Question: I am trying to write in BASH my own tracking such as shown in the attachment.

Specially i need to track the Network History Recieving and Sending data. Where i can get those Network send/receive values, is it in a file or is that comes out from some commands in Linux?
Using BASH i am trying to implement something similar as below:
ex:
'''
/* My 10 seconds timer */
t = new javax.swing.Timer(10000, new ActionListener()
{
public void actionPerformed(ActionEvent ae)
{
}
});
'''
(good site: <URL>
'''
$ sudo apt-get install bwm-ng;
yum -y install bwm;
# Show me only plain mode
$ bwm-ng -o plain
bwm-ng v0.6 (delay 0.500s); press 'ctrl-c' to end this
/proc/net/dev
| iface Rx Tx Total
==============================================================================
lo: 88803.53 KB/s 88803.53 KB/s 88803.53 KB/s
eth0: 0.13 KB/s 0.13 KB/s 0.13 KB/s
------------------------------------------------------------------------------
total: 88803.66 KB/s 88803.66 KB/s 88803.66 KB/s
# Show only the interface that i need to see
$ bwm-ng -o plain -I eth0
bwm-ng v0.6 (delay 0.500s); press 'ctrl-c' to end this
/proc/net/dev
| iface Rx Tx Total
==============================================================================
eth0: 0.13 KB/s 0.13 KB/s 0.13 KB/s
------------------------------------------------------------------------------
total: 0.13 KB/s 0.13 KB/s 0.13 KB/s
# Show only in MB format or KB format
# by skiping -d will default show as KB
$ bwm-ng -o plain -d
bwm-ng v0.6 (delay 0.500s); press 'ctrl-c' to end this
/proc/net/dev
/ iface Rx Tx Total
==============================================================================
lo: 85.79 MB/s 85.79 MB/s 85.79 MB/s
eth0: 246.58 B/s 246.58 B/s 246.58 B/s
------------------------------------------------------------------------------
total: 85.79 MB/s 85.79 MB/s 85.79 MB/s
$ bwm-ng -o plain -N -d | grep total:
total: 0.00 B/s 0.00 B/s 0.00 B/s
total: 1.28 MB/s 1.28 MB/s 1.28 MB/s
total: 1.19 MB/s 1.19 MB/s 1.19 MB/s
total: 1.19 MB/s 1.19 MB/s 1.19 MB/s
# another tool i used apt-get install vnstat
# bwm-ng was doing wrong strange on other interfaces but this one
# now showing correct
$ vnstat -u -i lo
$ vnstat -u -i eth0
$ vnstat
$ iftop -i eth0
'''
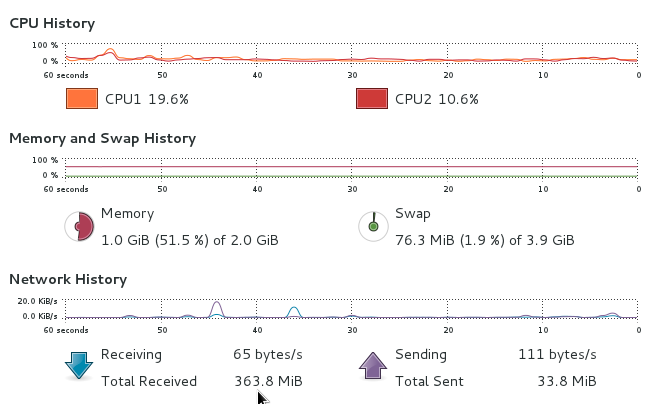
Answer: EDIT: the easy way: you could always use <URL> instead of doing it yourself.
otherwise...
getting the bytes in and the bytes out, each 2 seconds (hit ctrl+c to make it stop):
'''
default_device=$(awk ' { if ($2 == '<PHONE>') print $1 ; } ' < /proc/net/route)
while true
do
bytesin=$(grep $default_device /proc/net/dev | cut -d':' -f2 | awk ' { print $1; } ')
bytesout=$(grep $default_device /proc/net/dev | cut -d':' -f2 | awk ' { print $9; } ')
echo bytesin=$bytesin bytesout=$bytesout
sleep 2
done
'''
you'll get output like this:
'''
bytesin=622734605 bytesout=<PHONE>
bytesin=622735091 bytesout=<PHONE>
bytesin=622735523 bytesout=<PHONE>
bytesin=622736268 bytesout=<PHONE>
bytesin=622736874 bytesout=<PHONE>
'''
the values are obtained for the device where the default route is installed.